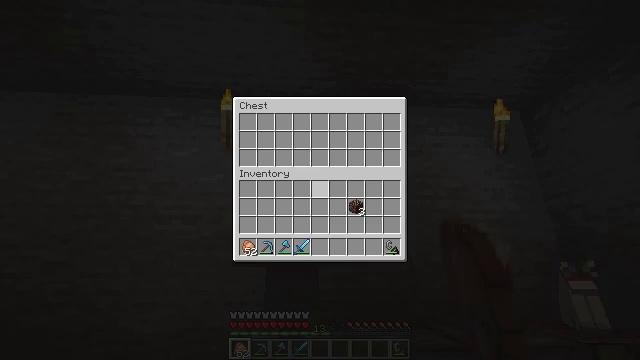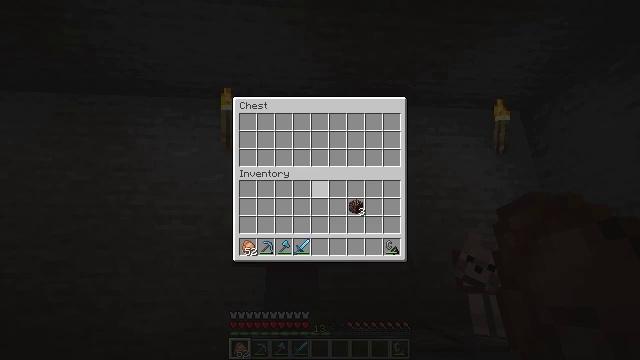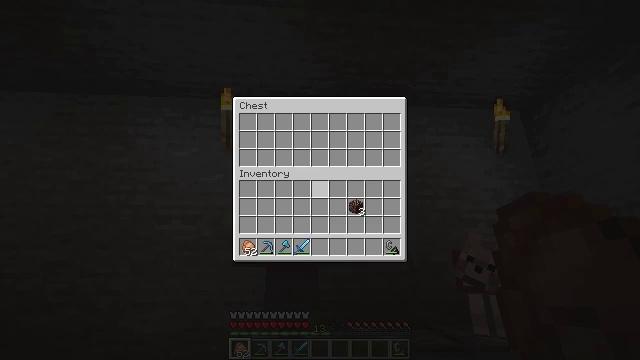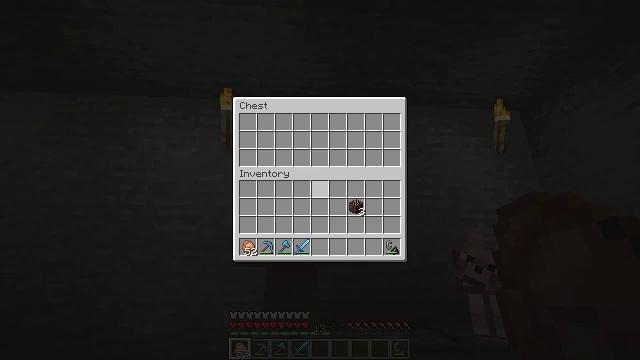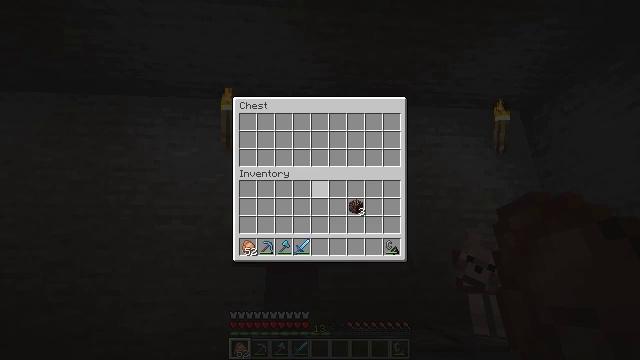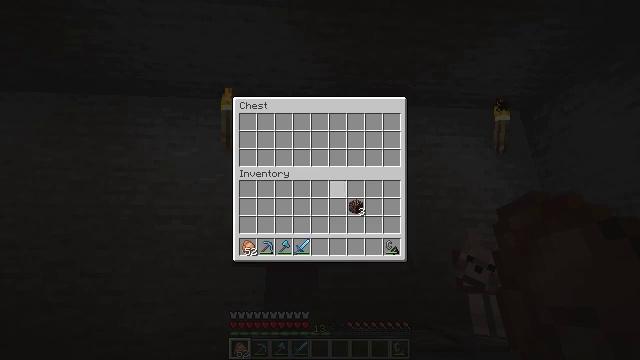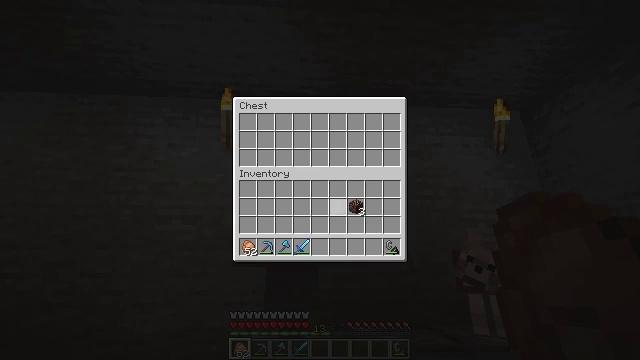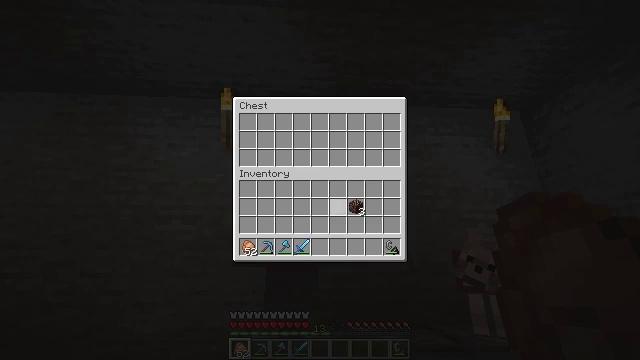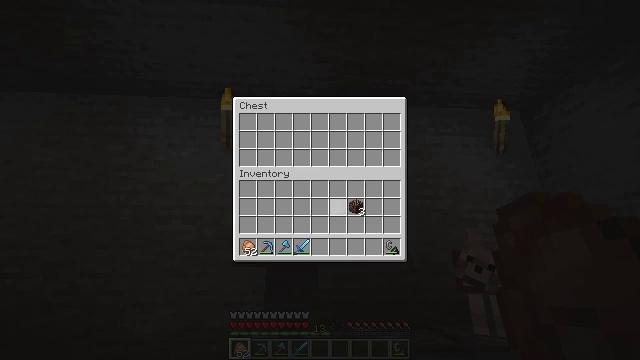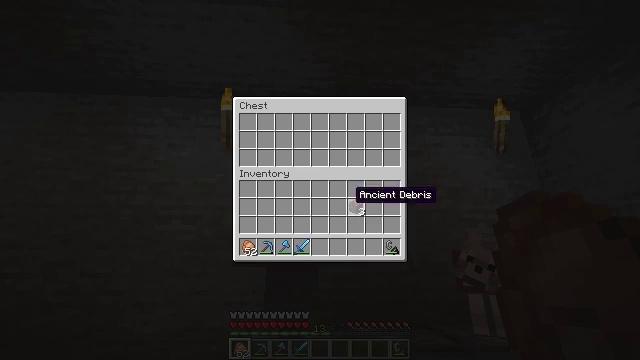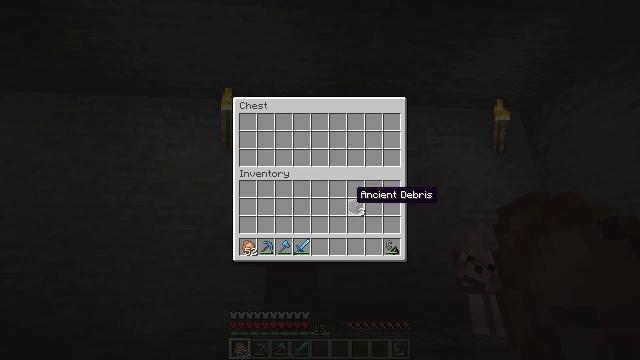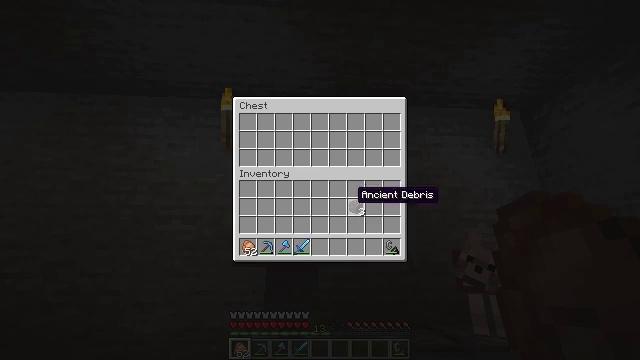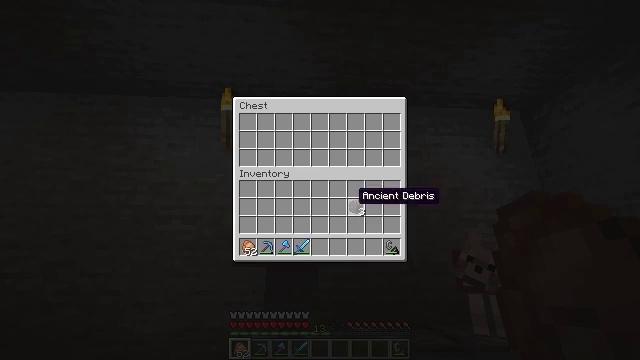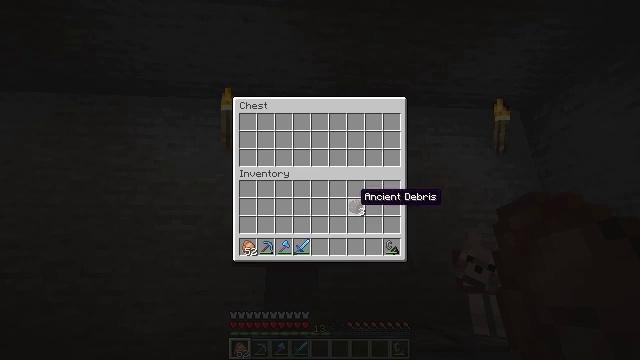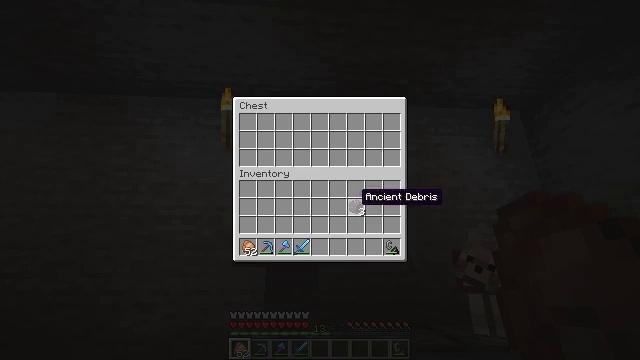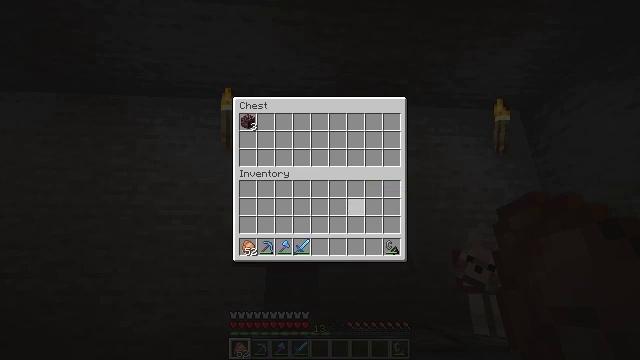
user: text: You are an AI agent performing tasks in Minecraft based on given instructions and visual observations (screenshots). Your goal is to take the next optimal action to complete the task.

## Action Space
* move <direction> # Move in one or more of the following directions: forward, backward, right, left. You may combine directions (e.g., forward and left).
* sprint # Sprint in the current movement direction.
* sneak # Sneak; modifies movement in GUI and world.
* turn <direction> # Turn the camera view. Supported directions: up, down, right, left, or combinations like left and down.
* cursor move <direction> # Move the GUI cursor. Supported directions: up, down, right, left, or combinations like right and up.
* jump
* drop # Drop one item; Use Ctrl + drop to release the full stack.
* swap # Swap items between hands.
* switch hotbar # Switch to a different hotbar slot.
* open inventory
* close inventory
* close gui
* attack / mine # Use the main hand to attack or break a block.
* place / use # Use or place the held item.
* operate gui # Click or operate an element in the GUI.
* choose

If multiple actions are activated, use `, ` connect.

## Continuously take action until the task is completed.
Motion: motion action
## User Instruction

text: Interact with the furnace to make netherite scrap.
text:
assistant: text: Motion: no_op
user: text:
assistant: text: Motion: no_op
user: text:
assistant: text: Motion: no_op
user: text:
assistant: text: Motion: no_op
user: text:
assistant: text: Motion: turn right and down
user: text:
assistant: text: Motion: sneak, turn right and down
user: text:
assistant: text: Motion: sneak
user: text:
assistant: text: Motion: sneak
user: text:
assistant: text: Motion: sneak
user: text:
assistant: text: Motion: sneak
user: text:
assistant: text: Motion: sneak
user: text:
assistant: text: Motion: sneak
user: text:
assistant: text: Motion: sneak
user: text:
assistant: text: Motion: sneak
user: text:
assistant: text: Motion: sneak, attack / mine
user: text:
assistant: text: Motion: sneak, attack / mine
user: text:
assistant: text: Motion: sneak
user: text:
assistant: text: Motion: sneak
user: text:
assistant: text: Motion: sneak
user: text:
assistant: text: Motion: sneak
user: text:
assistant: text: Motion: sneak
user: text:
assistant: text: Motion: sneak
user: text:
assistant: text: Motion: sneak
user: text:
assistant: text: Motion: no_op
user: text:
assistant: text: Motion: no_op
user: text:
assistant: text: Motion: no_op
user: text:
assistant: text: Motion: no_op
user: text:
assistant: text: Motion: no_op
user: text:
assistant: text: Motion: no_op
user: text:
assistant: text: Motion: no_op